Question: I am trying to make a webpage which takes an XML file from a podcast and churns out a list of all the titles and the direct links to the podcasts. For the most part this is working however when I try to add style to the page with CSS, it just disappears so the page is just as it was if there wasn't any styling applied to it in the first place.
Here is the piece of JavaScript I am using the write the list on the page.
'''
var podcasts;
var titles = new Array;
var urls = new Array;
var yogpod = function() {
document.write("<h1> YogPod </h1>");
var xml = loadXMLDoc("http://localhost/yogpod/yogpod.xml");
podcasts = xml.getElementsByTagName("item");
//Extract info into arrays for ease of use
for (i=0; i<podcasts.length; i++) { titles[i] = podcasts[i].children[0].textContent }
for (i=0; i<podcasts.length; i++) { urls[i] = podcasts[i].children[6].getAttribute('url') }
//Make podcast 1 first
titles.reverse();
urls.reverse();
//Write podcasts and URLs on page
for (i=0; i<podcasts.length; i++)
{
var div = document.createElement('div');
//div.setAttribute('class', 'podcast');
div.className='podcast';
var titleText = document.createTextNode(titles[i]);
var urlText = document.createTextNode(urls[i]);
div.appendChild(titleText);
div.appendChild(document.createElement('br'));
div.appendChild(urlText);
div.appendChild(document.createElement('br'));
var a = document.getElementsByTagName('body')[0];
a.appendChild(div);
}
}
'''
And this is what the result is, along what Chrome thinks the page is.

'document.write("<h1> YogPod </h1>")'
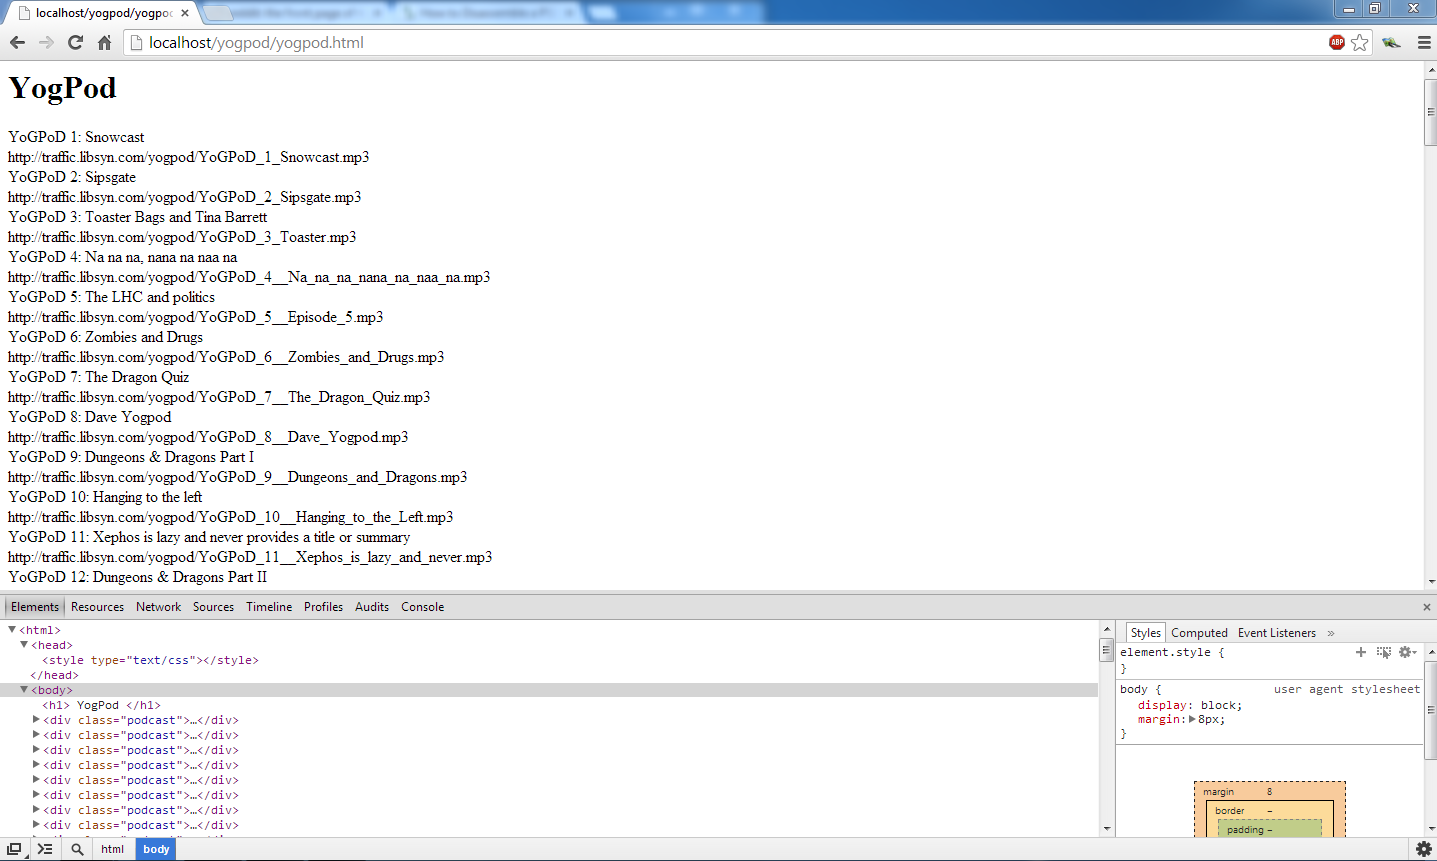
Answer: When you do a 'document.write' the page has loaded, it empties the document before writing the specified content. Replace the 'document.write' with 'document.createElement("h1")' and 'document.body.appendChild(...)'